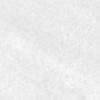
Label: no_change